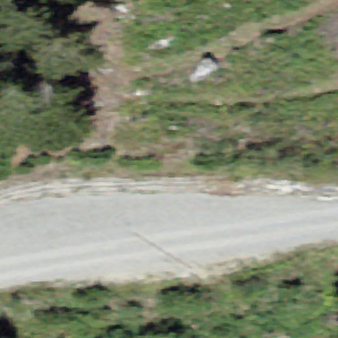
Label: other